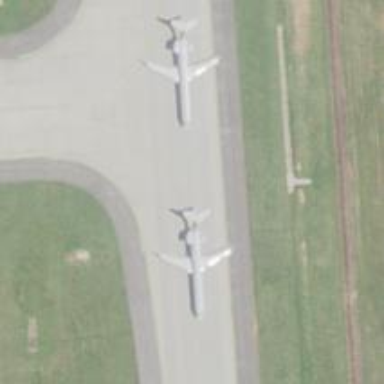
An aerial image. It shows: Image of taxiway at airport.